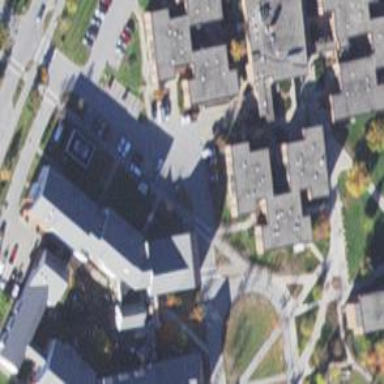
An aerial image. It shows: Dormitory building.